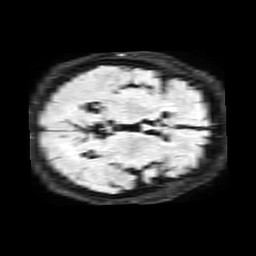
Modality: FLAIR
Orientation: axial
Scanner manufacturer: philips
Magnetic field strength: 1.5 T
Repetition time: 6 s
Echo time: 0.1032 s